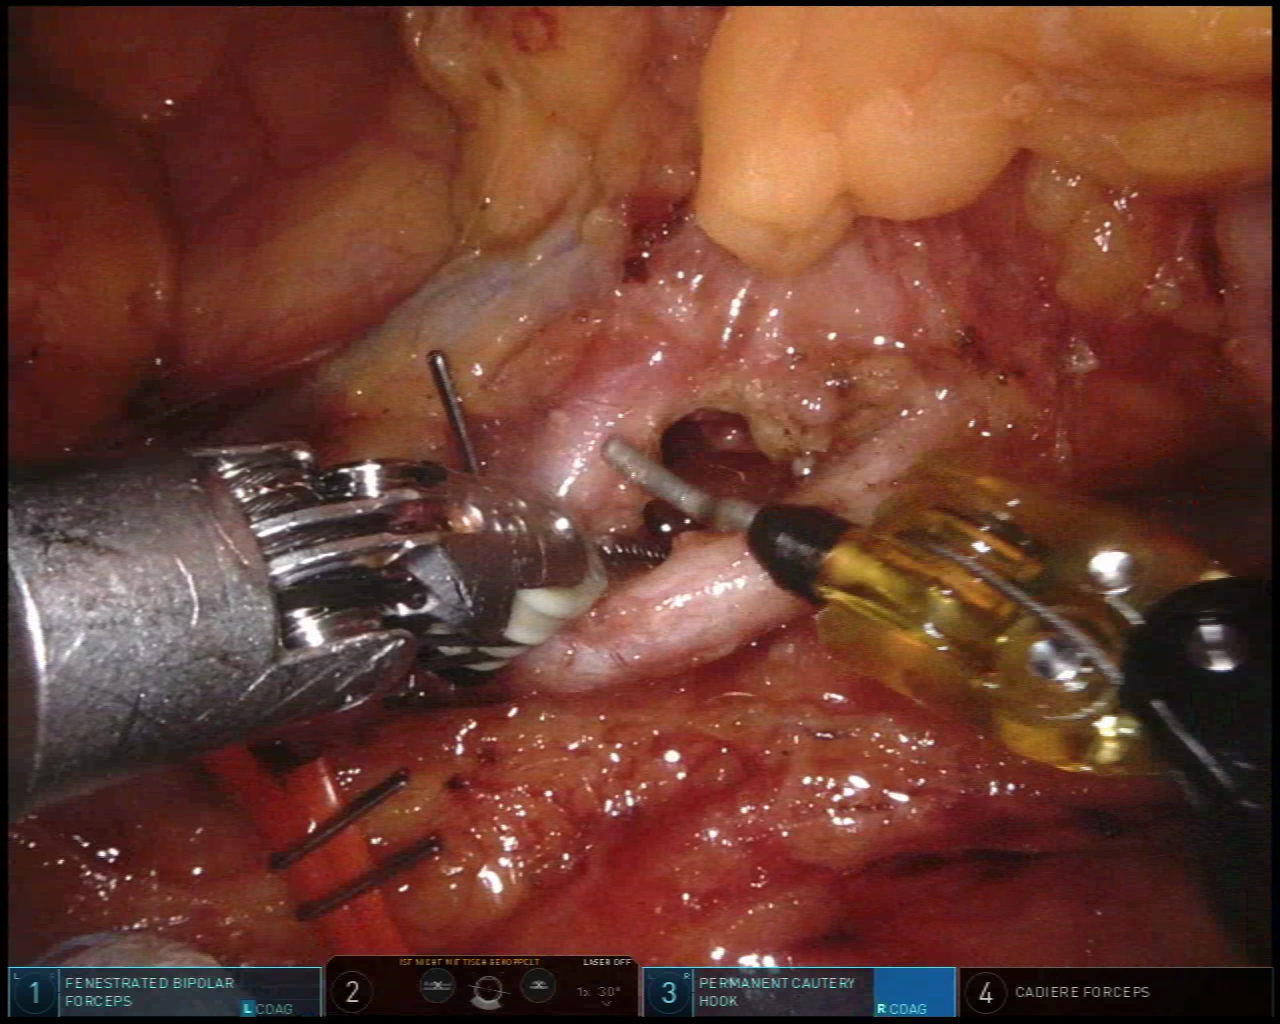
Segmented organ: intestinal_veins
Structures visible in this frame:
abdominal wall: no
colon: no
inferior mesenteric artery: yes
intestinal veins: yes
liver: no
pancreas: no
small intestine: no
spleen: no
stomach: no
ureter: no
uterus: no
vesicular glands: no